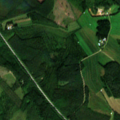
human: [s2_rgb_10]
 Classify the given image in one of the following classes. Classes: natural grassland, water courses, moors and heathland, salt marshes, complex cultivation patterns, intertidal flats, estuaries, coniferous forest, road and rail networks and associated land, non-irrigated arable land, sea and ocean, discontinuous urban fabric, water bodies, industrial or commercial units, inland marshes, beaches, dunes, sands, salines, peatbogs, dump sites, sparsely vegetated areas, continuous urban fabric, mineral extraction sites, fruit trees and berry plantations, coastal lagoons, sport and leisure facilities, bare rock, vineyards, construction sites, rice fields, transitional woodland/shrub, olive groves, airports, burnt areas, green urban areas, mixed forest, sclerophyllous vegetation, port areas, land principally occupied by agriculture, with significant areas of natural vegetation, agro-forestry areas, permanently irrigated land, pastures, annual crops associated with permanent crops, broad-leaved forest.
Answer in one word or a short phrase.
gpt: non-irrigated arable land, land principally occupied by agriculture, with significant areas of natural vegetation, coniferous forest, mixed forest, transitional woodland/shrub